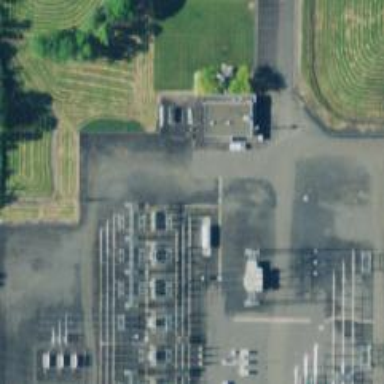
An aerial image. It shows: Outdoor power switch.